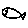
Label: fish